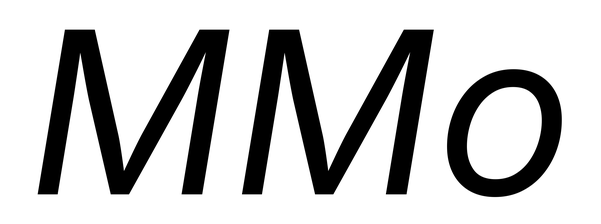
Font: Inter-Italic_Italic